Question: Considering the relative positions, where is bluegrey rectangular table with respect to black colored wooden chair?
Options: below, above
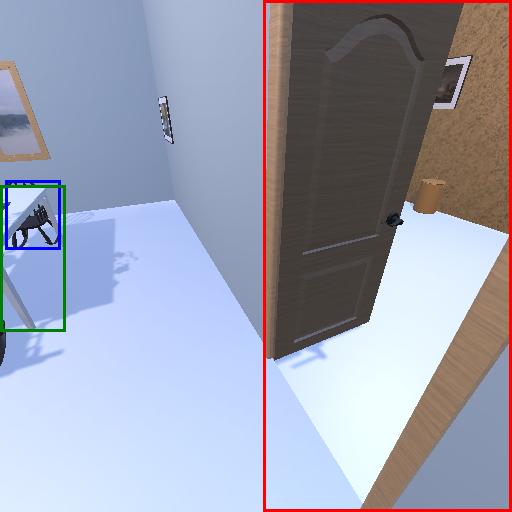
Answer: below